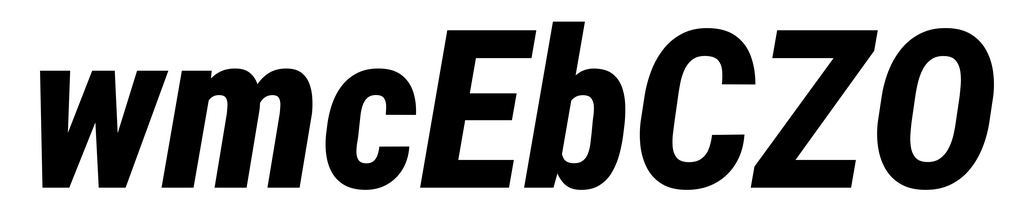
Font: Roboto-Italic_Condensed_ExtraBold_Italic